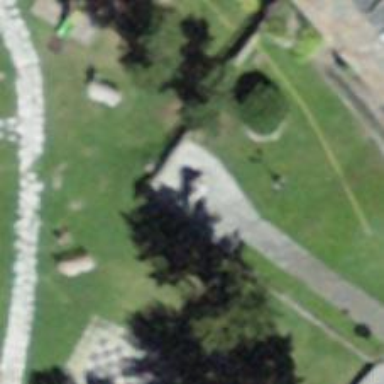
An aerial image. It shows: Fountain.